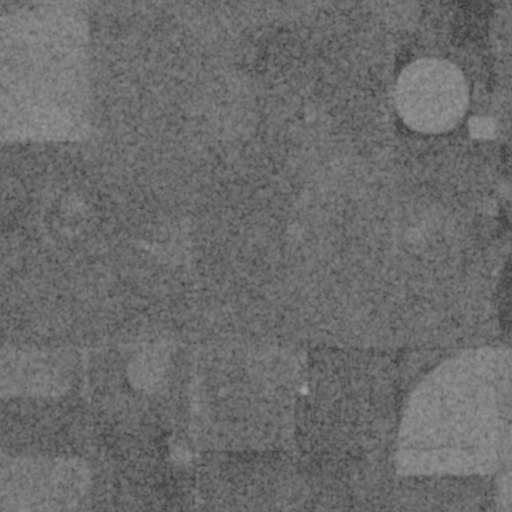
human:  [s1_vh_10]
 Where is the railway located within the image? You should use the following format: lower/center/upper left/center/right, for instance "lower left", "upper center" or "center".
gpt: The railway is located in the right of the image.
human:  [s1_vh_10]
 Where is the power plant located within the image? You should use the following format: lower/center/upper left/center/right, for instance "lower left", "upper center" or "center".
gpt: There is no power plant in the image.

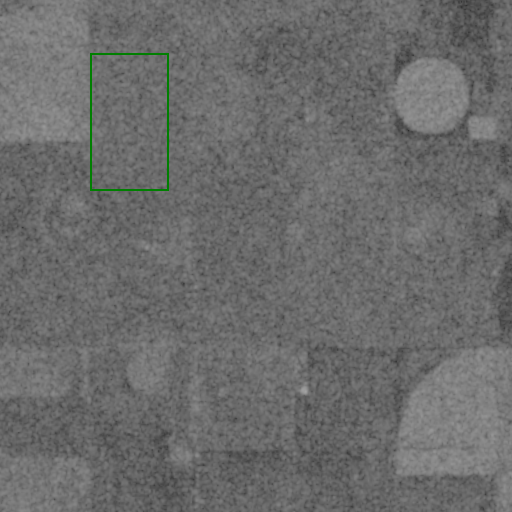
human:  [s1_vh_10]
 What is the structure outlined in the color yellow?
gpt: There is no yellow outline.
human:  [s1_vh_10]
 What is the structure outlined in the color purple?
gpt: There is no structure outlined in purple.